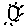
Label: sun